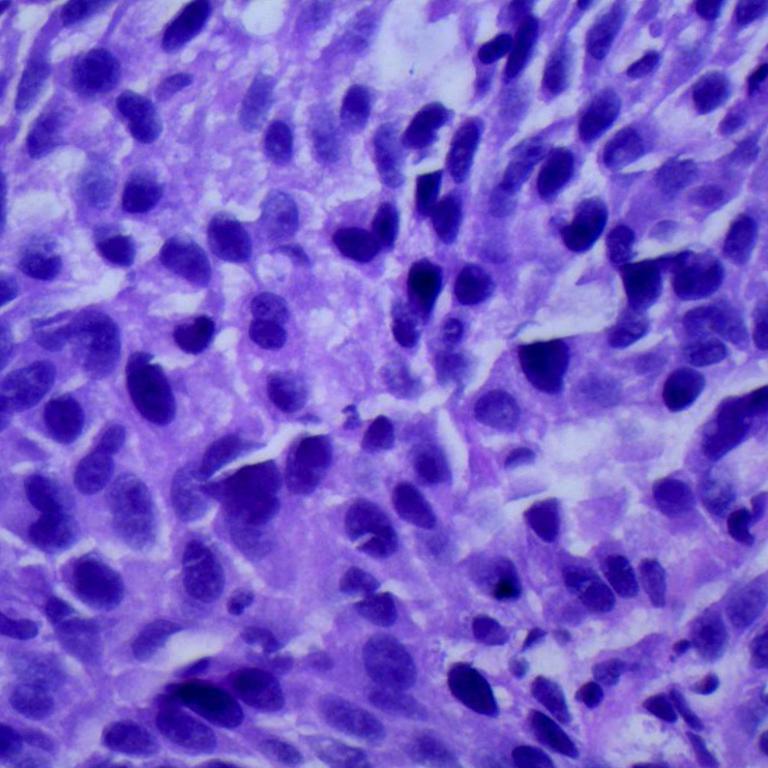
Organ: lung
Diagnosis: squamous carcinomas